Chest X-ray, AP view. Patient: 58 years old, sex M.
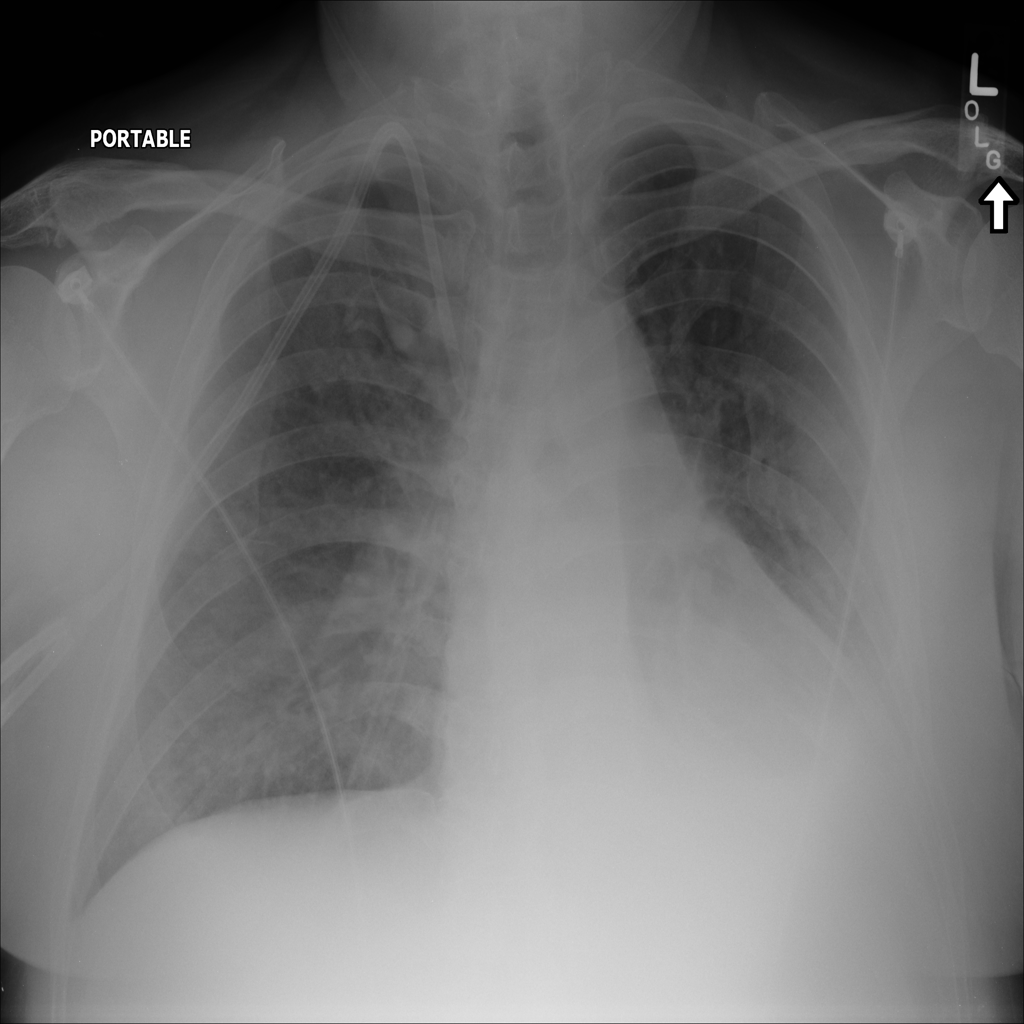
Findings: No Finding